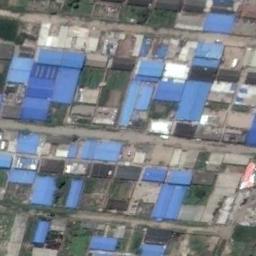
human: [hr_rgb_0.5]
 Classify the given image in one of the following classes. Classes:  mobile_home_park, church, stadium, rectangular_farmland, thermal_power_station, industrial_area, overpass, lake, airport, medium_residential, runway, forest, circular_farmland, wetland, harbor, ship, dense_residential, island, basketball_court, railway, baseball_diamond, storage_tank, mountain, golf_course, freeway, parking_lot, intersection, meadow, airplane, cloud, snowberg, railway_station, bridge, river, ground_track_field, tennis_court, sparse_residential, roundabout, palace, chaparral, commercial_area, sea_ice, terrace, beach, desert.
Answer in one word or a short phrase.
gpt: industrial_area